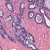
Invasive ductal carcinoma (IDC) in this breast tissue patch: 0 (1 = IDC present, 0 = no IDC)